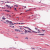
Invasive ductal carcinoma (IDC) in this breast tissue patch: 1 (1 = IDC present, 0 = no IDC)